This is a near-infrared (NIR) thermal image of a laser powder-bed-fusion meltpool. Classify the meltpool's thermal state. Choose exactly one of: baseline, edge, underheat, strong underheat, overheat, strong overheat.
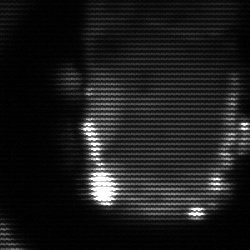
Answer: baseline